Brain MRI, t2w sequence, axial 2D slice.
Patient: age 21, sex F, weight 78 kg, height 1.78 m
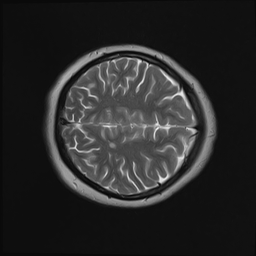